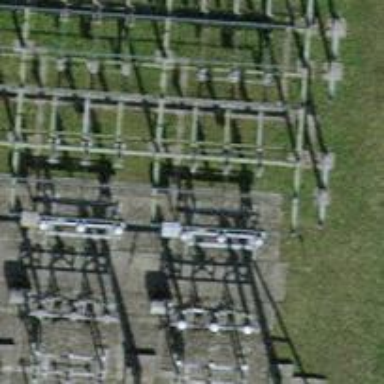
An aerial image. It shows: Switch used for power control.